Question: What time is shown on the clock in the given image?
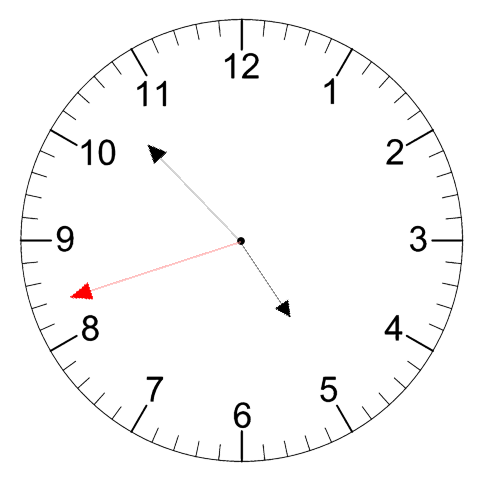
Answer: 04:52:42